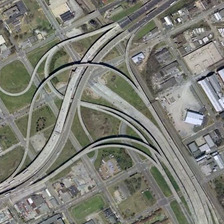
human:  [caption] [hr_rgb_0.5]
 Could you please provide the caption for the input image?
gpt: many buildings and green meadows are near a viaduct .

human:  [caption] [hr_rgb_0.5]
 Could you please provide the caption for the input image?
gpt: many buildings and green meadows are near a viaduct .

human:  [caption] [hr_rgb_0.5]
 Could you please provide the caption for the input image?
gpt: many buildings and green meadows are near a viaduct .

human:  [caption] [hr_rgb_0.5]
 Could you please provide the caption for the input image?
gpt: many buildings and green meadows are near a viaduct .

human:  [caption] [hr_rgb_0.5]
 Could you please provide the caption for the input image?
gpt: many buildings and green meadows are near a viaduct .